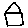
Label: house